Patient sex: M
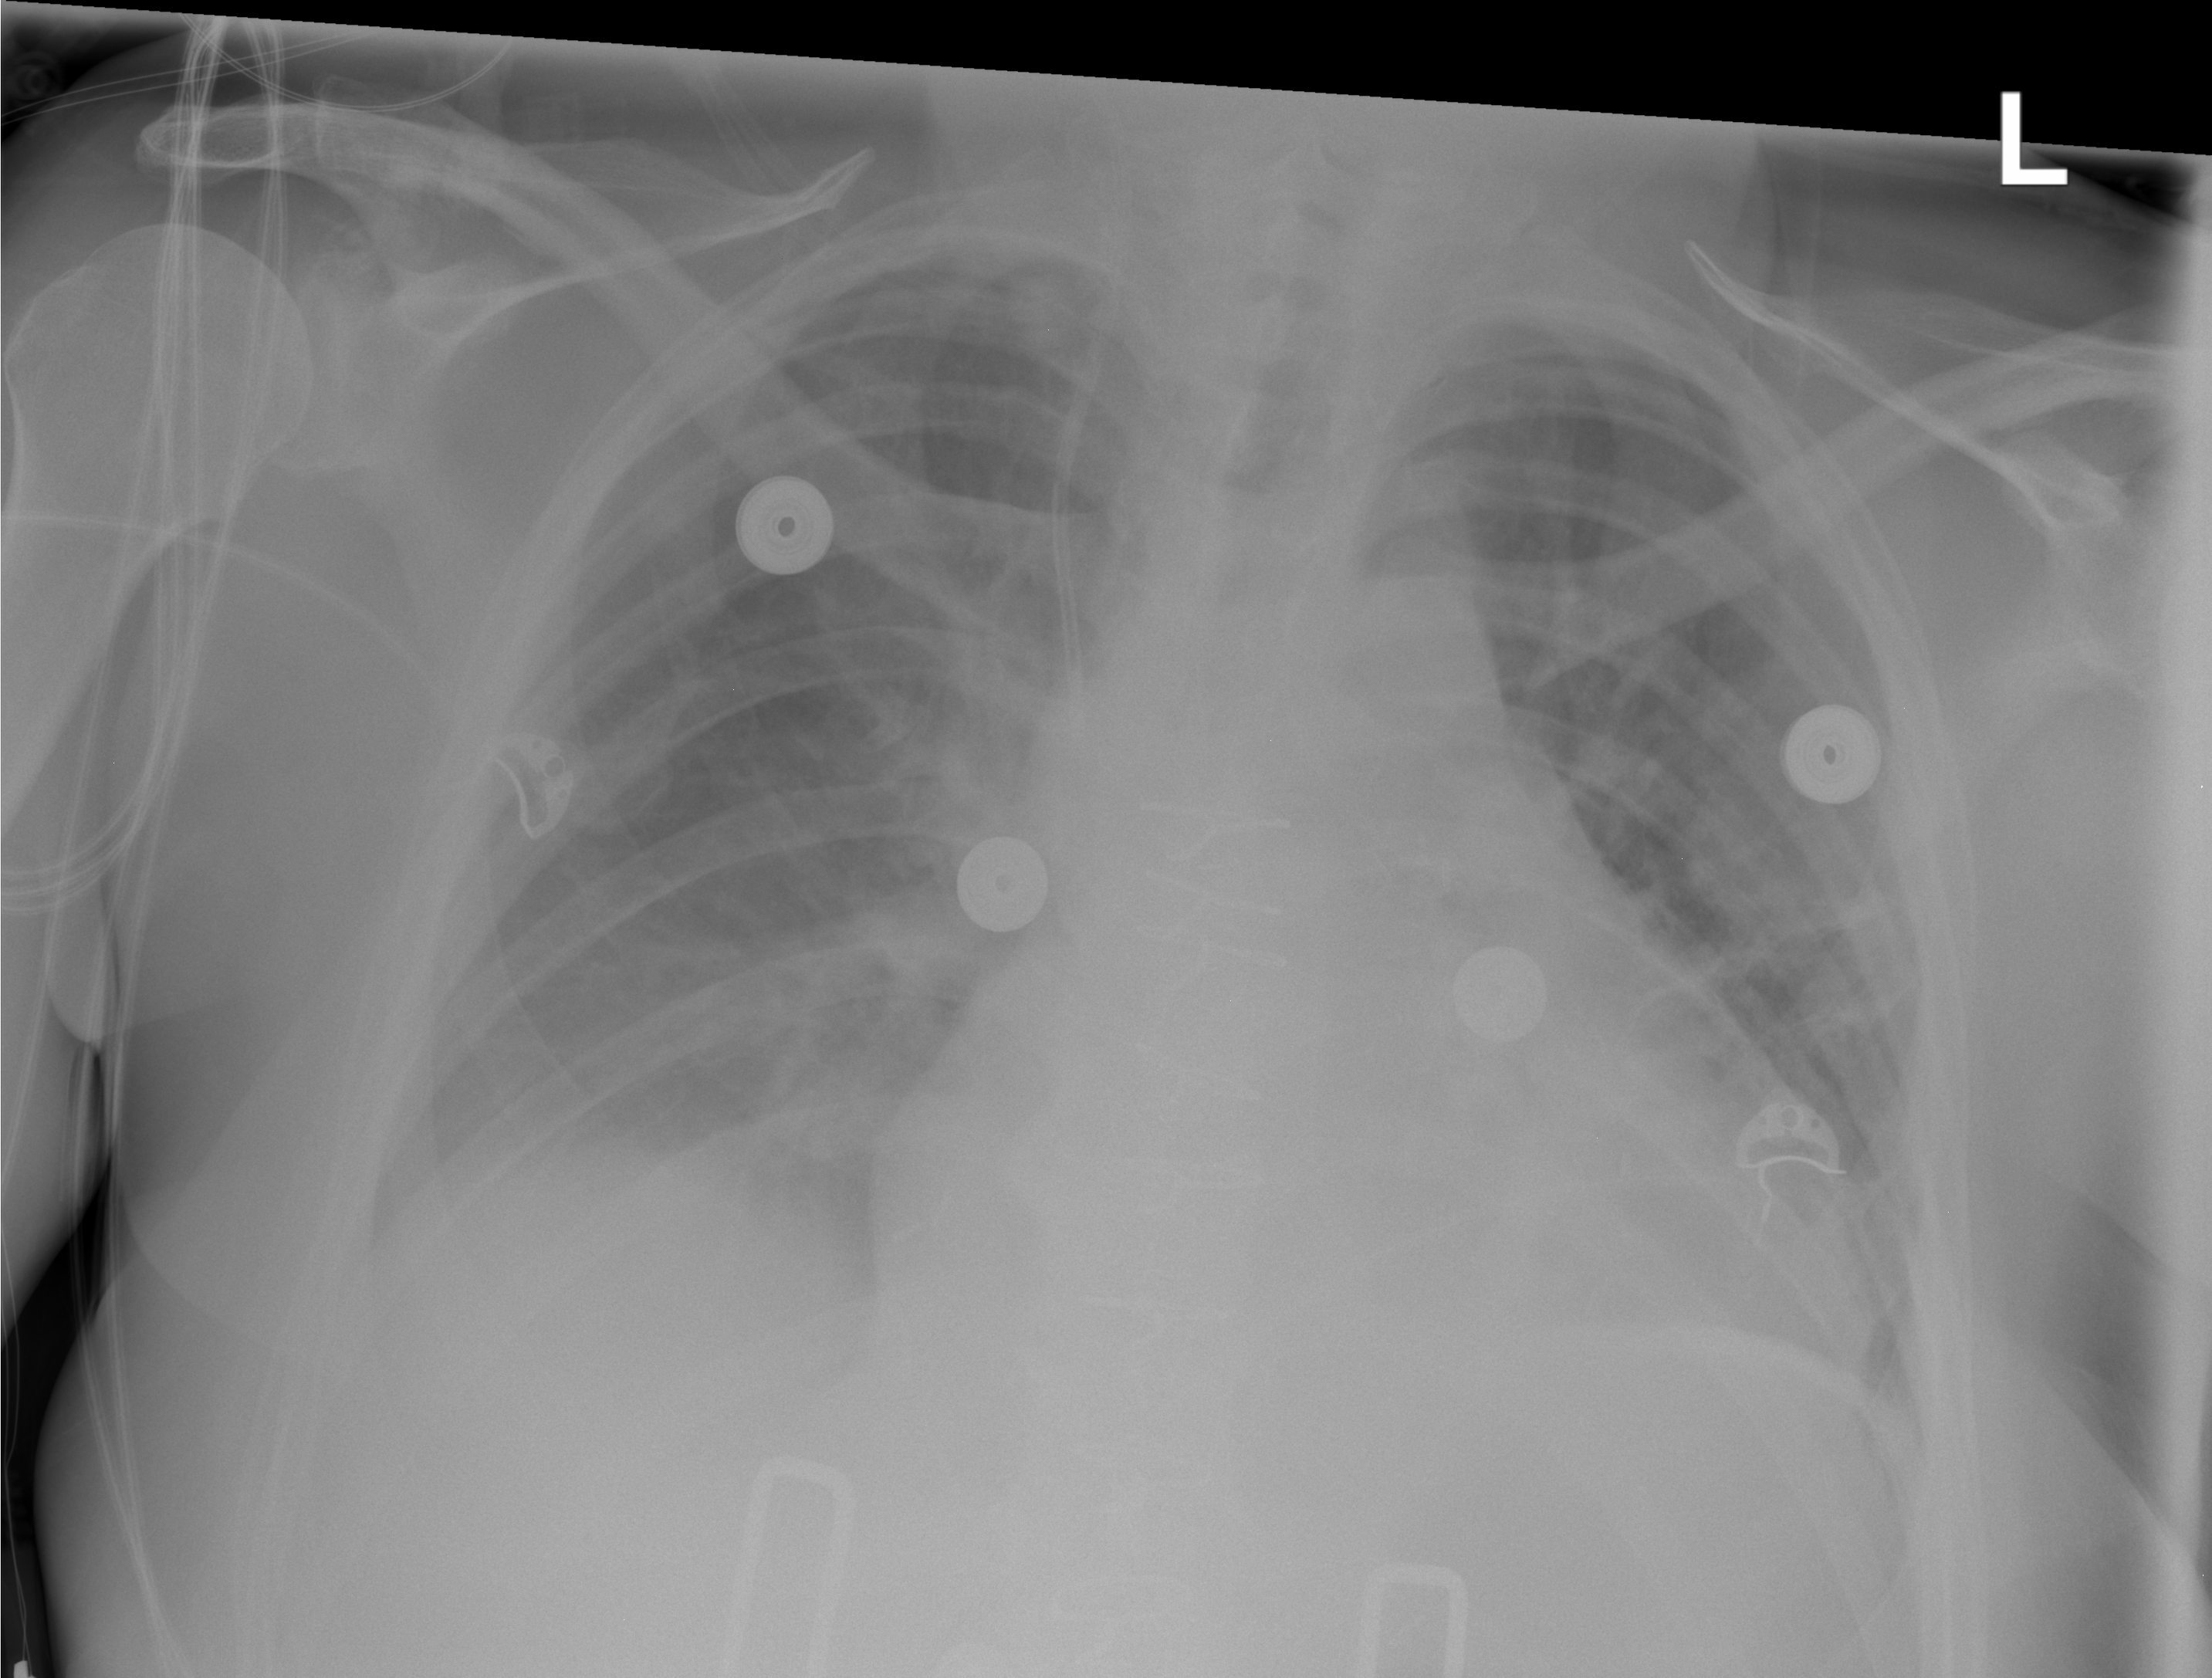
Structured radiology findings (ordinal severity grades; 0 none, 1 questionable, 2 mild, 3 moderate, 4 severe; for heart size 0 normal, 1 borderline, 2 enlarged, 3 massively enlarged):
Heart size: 2
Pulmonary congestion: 2
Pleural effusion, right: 1
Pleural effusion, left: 0
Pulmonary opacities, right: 0
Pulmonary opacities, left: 1
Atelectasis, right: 2
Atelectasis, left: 2